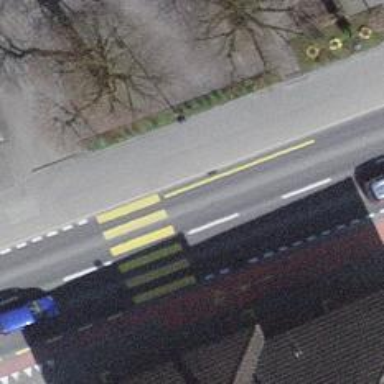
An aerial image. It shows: Uncontrolled zebra crossing with zebra markings.